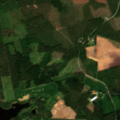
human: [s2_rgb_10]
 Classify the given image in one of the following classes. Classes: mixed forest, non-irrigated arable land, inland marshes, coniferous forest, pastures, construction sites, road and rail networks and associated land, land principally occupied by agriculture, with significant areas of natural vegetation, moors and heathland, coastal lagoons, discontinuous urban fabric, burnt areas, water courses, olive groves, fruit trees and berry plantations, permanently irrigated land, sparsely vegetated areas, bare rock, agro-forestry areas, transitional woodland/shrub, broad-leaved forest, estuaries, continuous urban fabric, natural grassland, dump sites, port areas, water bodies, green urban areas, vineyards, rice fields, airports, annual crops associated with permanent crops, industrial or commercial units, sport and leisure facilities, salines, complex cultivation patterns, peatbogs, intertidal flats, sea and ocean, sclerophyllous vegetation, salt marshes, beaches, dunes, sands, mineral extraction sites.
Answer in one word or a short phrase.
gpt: land principally occupied by agriculture, with significant areas of natural vegetation, coniferous forest, mixed forest